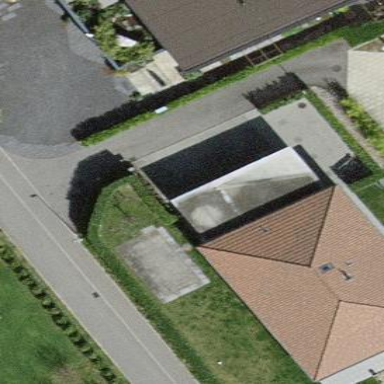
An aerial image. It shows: Garage building.